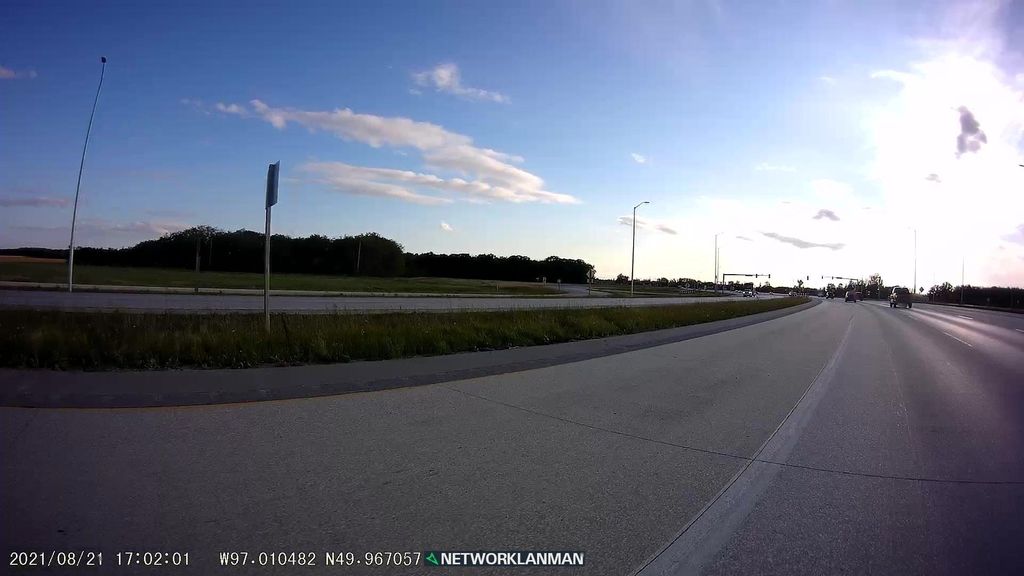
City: winnipeg